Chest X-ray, PA view. Patient: 54 years old, sex M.
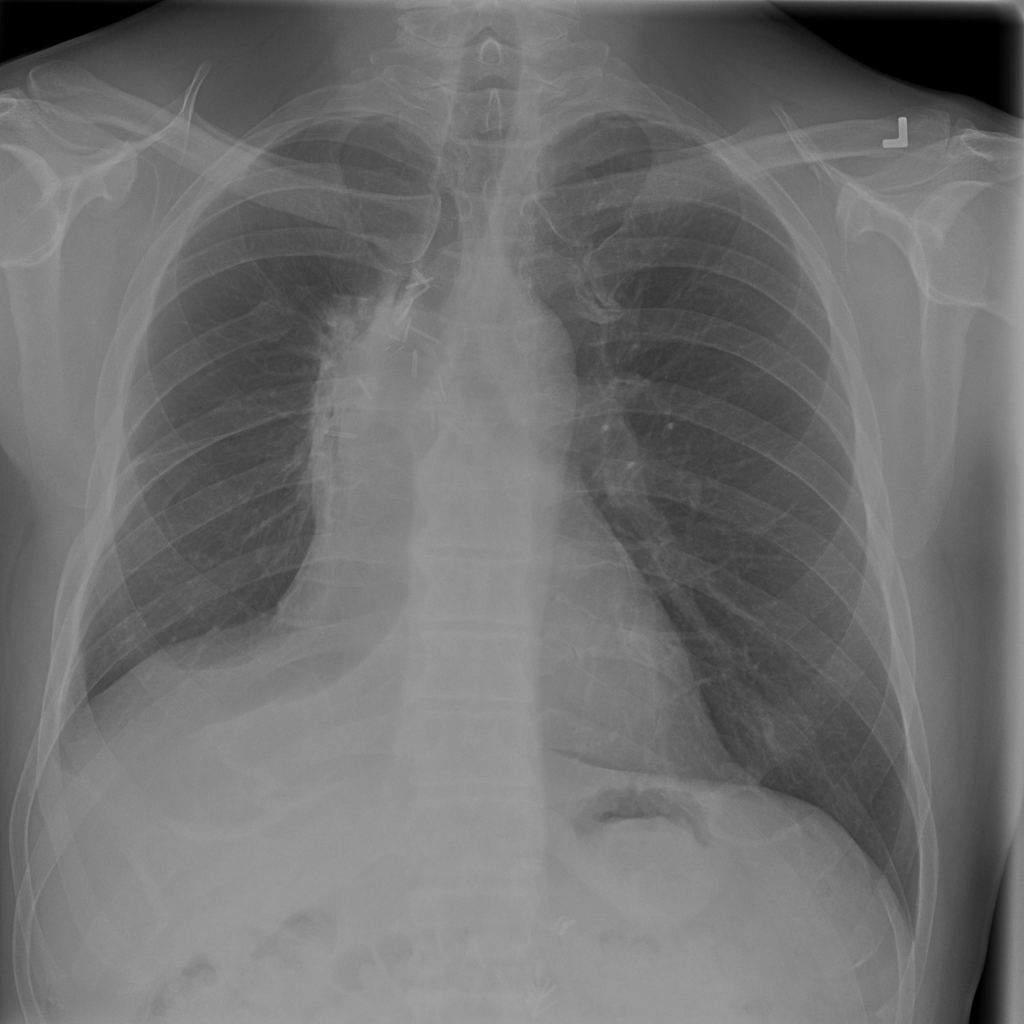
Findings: No Finding